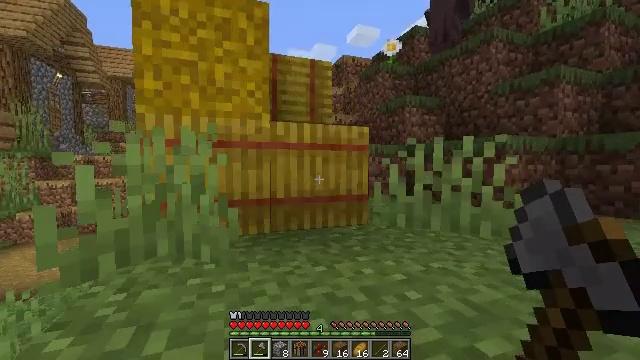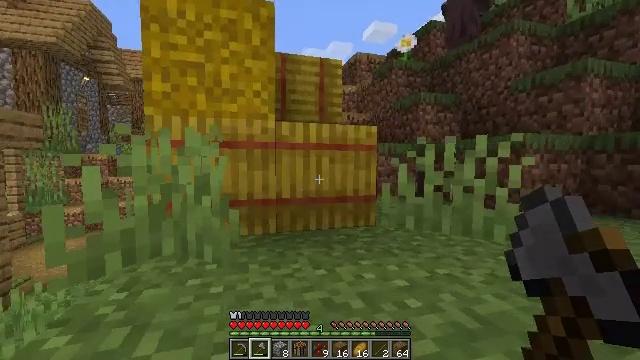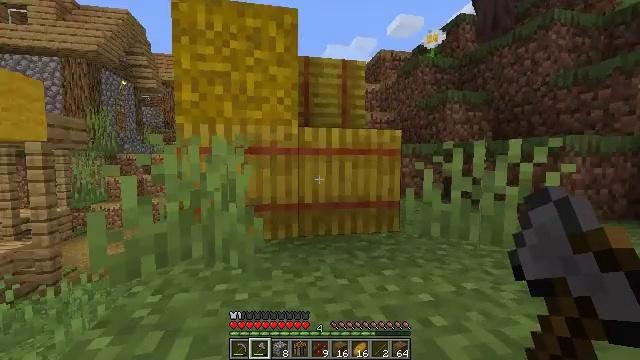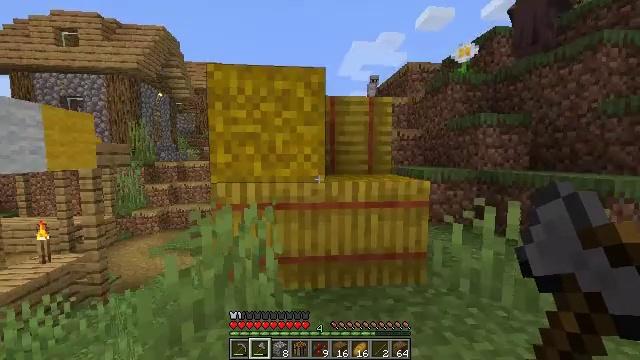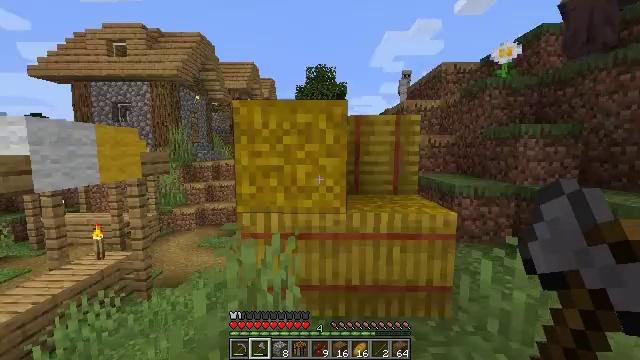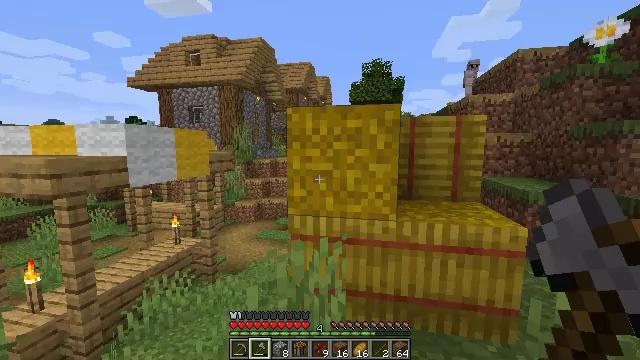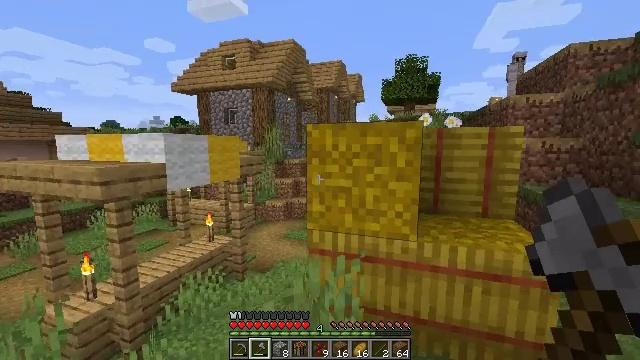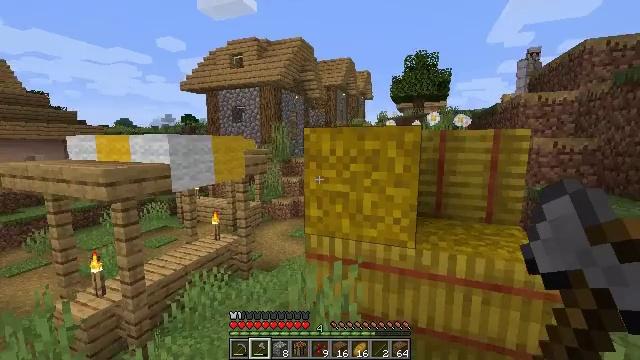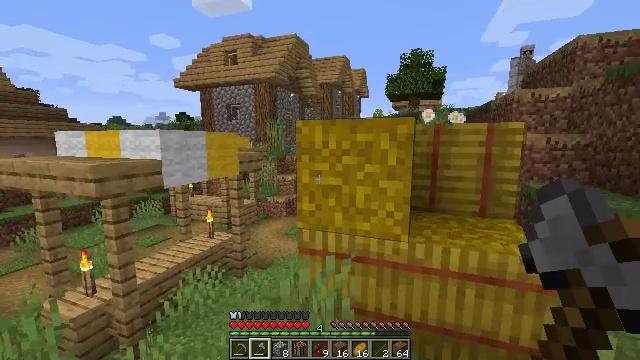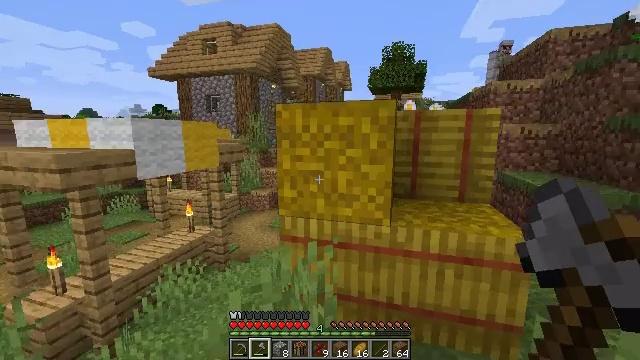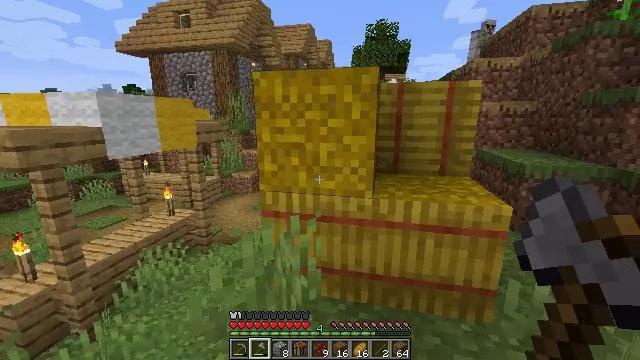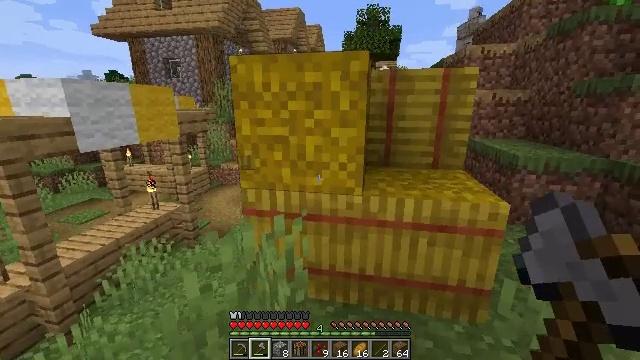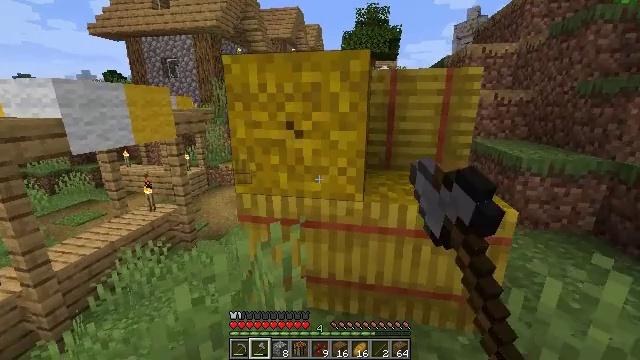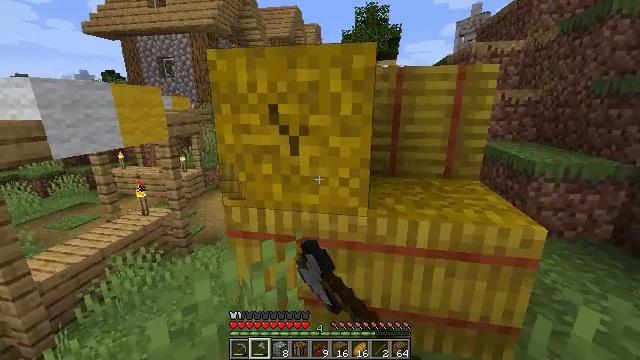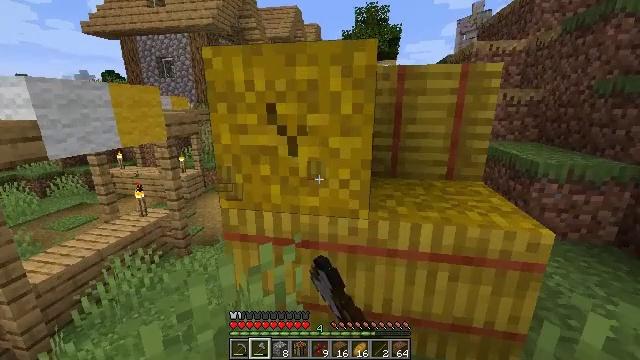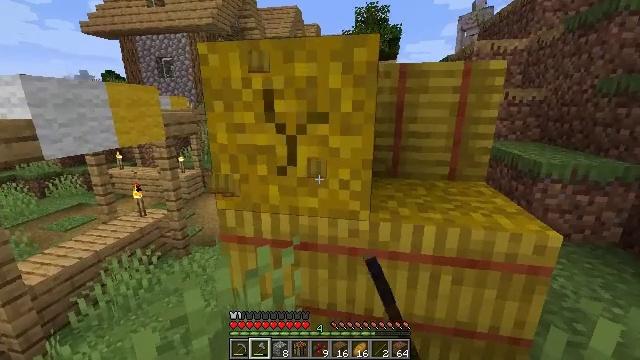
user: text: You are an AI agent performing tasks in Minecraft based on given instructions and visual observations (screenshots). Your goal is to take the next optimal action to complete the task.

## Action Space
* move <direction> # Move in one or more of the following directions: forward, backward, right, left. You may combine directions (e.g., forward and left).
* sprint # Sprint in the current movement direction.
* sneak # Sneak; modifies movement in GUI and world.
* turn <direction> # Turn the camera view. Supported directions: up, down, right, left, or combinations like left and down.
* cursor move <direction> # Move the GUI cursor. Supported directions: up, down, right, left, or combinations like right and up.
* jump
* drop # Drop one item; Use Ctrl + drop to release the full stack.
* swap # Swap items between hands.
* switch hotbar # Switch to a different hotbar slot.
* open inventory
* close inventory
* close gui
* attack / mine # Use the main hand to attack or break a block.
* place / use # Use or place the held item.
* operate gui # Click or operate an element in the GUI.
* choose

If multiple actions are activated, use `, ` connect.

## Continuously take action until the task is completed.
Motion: motion action
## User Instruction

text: Break the hay block to collect it.
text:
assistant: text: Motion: move forward and move right, turn left
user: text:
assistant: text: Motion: move forward and move right, turn left, jump
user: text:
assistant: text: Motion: move forward and move right, turn left, jump
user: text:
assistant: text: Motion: move forward, turn left and down, jump
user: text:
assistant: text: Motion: move forward, turn left, jump
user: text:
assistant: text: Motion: move forward and move left, turn left
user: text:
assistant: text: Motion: move forward and move left, turn left
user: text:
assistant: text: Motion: move forward and move left
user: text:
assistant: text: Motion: move forward, turn right and down
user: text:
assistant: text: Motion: move forward, turn right and down
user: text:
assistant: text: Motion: move forward, turn right and down, attack / mine
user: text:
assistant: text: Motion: move forward, attack / mine
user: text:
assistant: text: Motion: attack / mine
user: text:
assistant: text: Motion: attack / mine
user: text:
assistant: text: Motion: attack / mine
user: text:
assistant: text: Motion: attack / mine
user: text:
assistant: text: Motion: attack / mine
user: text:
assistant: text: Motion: attack / mine
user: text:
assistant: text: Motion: attack / mine
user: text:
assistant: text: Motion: attack / mine
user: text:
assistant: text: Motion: attack / mine
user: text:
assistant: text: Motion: attack / mine
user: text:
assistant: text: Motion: attack / mine
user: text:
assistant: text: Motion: attack / mine
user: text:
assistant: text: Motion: attack / mine
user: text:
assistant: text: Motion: attack / mine
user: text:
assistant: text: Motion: attack / mine
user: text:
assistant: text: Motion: attack / mine
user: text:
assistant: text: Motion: attack / mine
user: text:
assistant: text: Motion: attack / mine